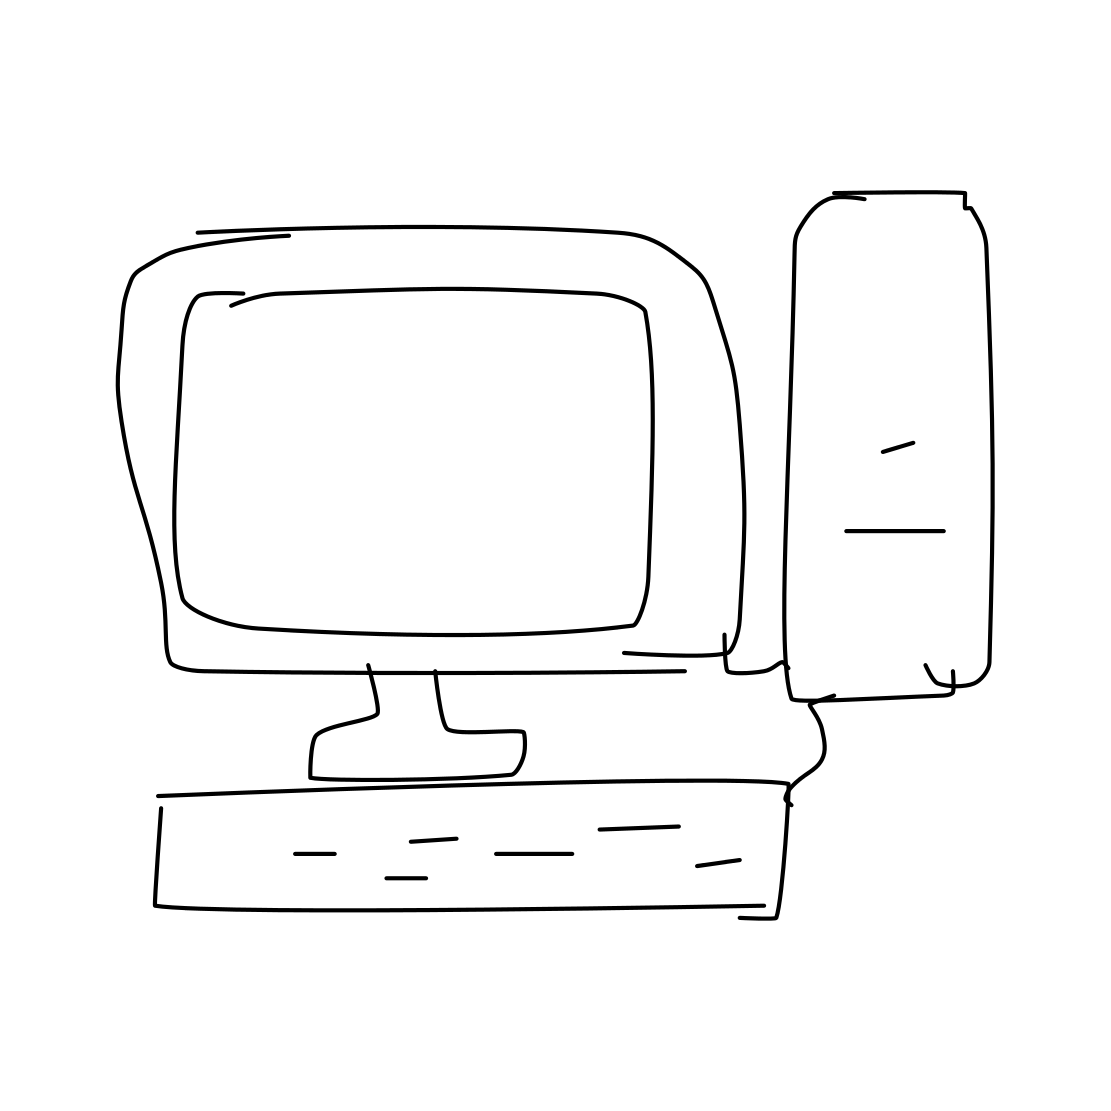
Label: computer monitor